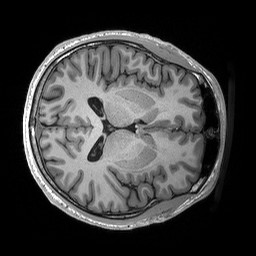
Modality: T1w
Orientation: axial
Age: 18
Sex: male
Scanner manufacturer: siemens
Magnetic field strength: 3 T
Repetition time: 2.53 s
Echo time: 0.00227 s